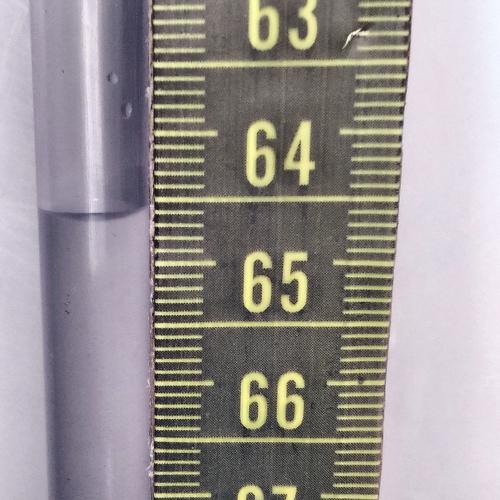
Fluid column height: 64.6 cm